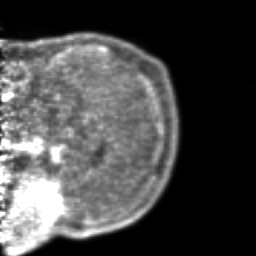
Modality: PET
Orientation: sagittal
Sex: male
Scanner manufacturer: ge